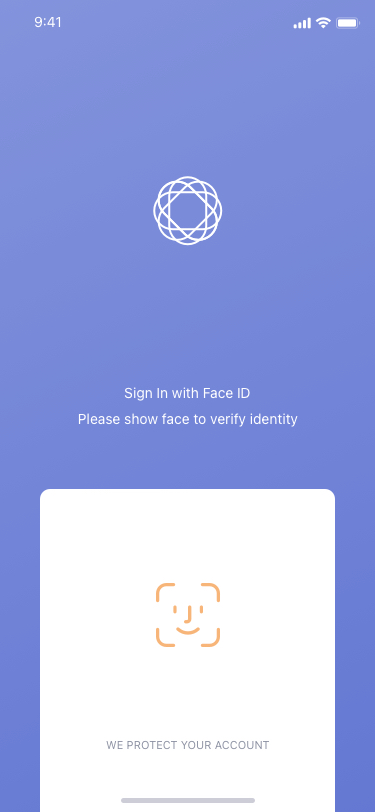
Text in this UI design:
WE PROTECT YOUR ACCOUNT
Sign In with Face ID
Please show face to verify identity